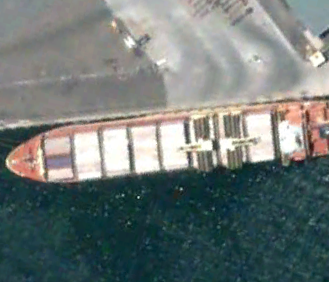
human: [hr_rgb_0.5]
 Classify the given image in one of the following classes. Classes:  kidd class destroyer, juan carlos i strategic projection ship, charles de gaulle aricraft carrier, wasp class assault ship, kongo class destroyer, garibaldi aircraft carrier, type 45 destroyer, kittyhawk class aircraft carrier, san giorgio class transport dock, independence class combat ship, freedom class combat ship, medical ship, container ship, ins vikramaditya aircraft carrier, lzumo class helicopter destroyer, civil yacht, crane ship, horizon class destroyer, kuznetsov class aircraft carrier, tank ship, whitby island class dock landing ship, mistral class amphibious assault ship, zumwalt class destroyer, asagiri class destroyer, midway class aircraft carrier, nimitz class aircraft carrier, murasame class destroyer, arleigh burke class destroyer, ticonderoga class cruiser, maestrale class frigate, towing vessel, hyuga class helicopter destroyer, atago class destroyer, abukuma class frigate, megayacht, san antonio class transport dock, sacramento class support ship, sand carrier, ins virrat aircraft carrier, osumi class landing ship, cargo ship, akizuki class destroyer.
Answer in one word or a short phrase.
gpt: Container ship